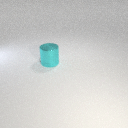
large cyan metal cylinder